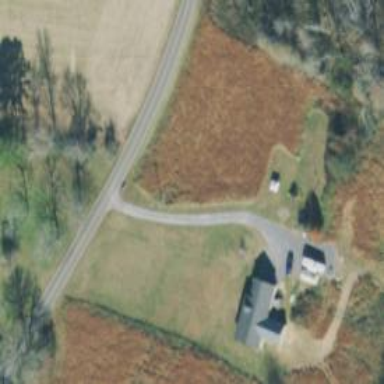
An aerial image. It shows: Driveway leading to service road.